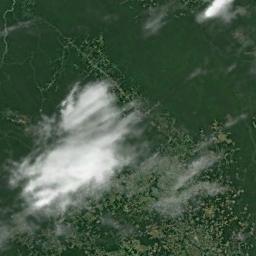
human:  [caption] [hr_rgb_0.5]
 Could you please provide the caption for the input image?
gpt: The stratocumulus are located above the land covered by dense vegetation and some buildings are on the land .

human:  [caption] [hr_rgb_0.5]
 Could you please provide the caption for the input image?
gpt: The white cloud is above green land .

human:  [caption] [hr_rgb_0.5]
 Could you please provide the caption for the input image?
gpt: White clouds on green earth .

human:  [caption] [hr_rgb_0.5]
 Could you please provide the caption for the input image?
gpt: A white cloud floated over the lawn .

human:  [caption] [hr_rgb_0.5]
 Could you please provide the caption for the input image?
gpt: A few pieces of white could over a green land .